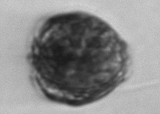
Label: Alexandrium_catenella